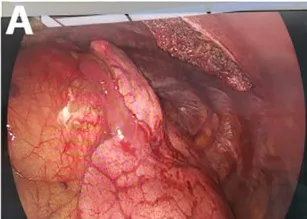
(A) The tumor seen during surgery.
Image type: endoscopy (gi_endoscopy)